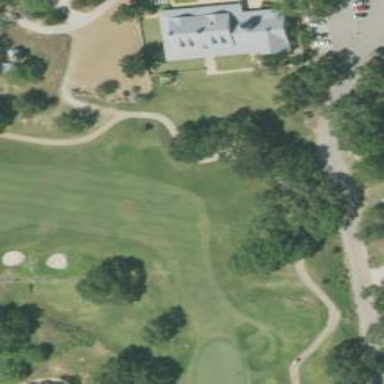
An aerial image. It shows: View of golf hole.